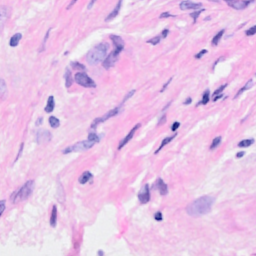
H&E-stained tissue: Breast